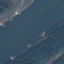
Land use / land cover class: River